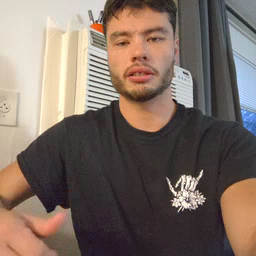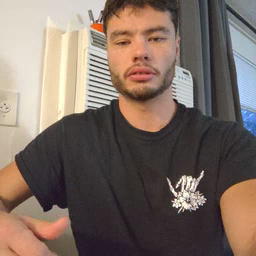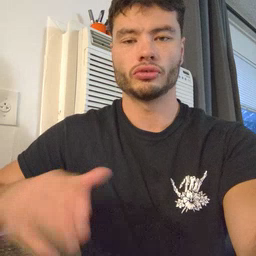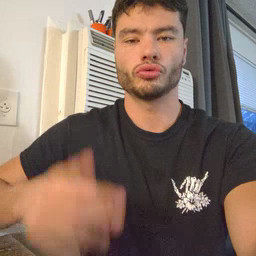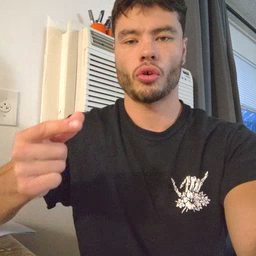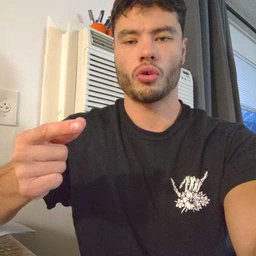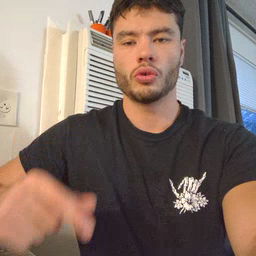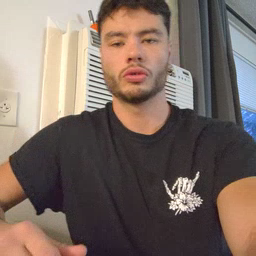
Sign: dog